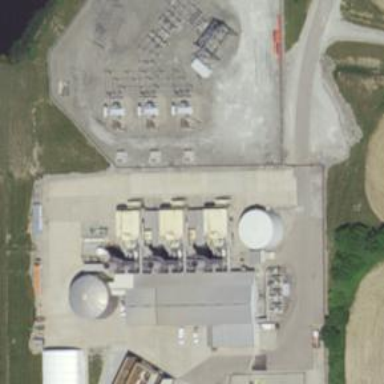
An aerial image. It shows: Gas turbine generator.